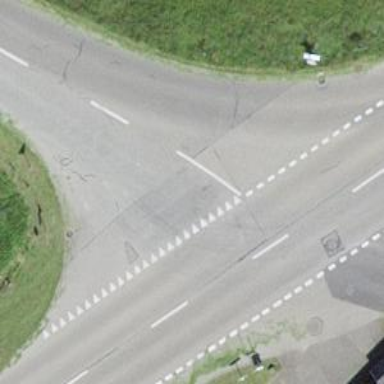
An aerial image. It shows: Road with "give way" sign.